Question: Is there a standard feature or plugin for Dreamweaver CS5 that allows tag highlighting like in Notepad++?
When you click on a tag in Notepad++, the opening and closing tags are both highlighted, and there is a red, vertical, dotted line between them. I find this really handy especially when dealing with large XML documents.
Does anyone know of any way of enabling this feature in Dreamweaver?
Left: Notepad++, Right: Dreamweaver CS5

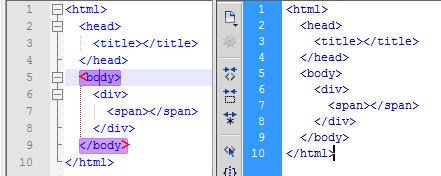
Answer: There isn't really an equivalent way to do this in Dreamweaver. The closest method is to use the Tag Selector while in any view (Split View works best, IMO) to pick the tag and highlight both it and its contents.